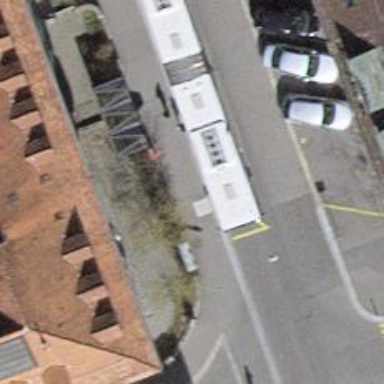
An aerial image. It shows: Bus stop with shelter. It is platform for public transport.